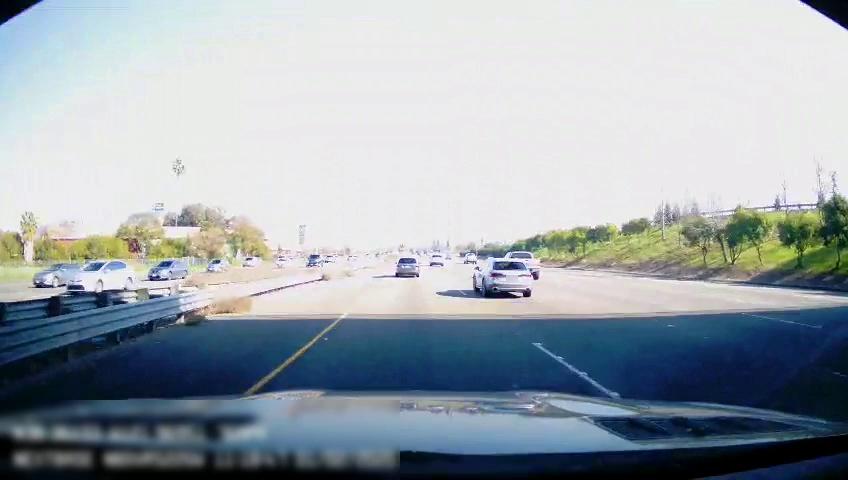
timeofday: Day
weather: Sunny
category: Drivable Space
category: Drivable Space
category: Vehicles | Car
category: Vehicles | Car
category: Vehicles | Car
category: Vehicles | Car
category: Vehicles | Van
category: Vehicles | Car
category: Vehicles | SUV
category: Vehicles | Truck
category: Vehicles | SUV
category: Vehicles | Car
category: Vehicles | Truck
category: Lanes | Current Lane
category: Lanes | Current Lane
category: Lanes | Alternate Lane
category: Lanes | Alternate Lane
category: Lanes | Alternate Lane